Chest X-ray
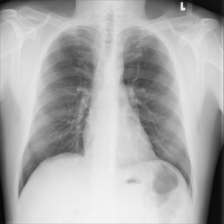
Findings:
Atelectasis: negative
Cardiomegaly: negative
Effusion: negative
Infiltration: negative
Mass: negative
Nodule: positive
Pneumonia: negative
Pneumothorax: negative
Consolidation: negative
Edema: negative
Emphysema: negative
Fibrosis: negative
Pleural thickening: negative
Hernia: negative